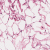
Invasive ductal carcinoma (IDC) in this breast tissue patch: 0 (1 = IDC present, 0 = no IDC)